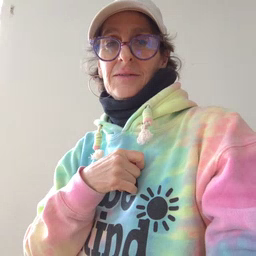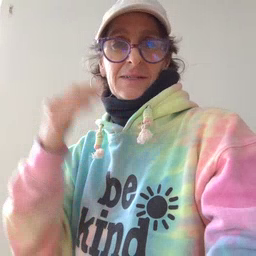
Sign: head